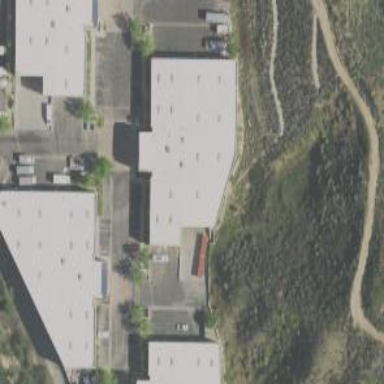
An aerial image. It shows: Warehouse building.